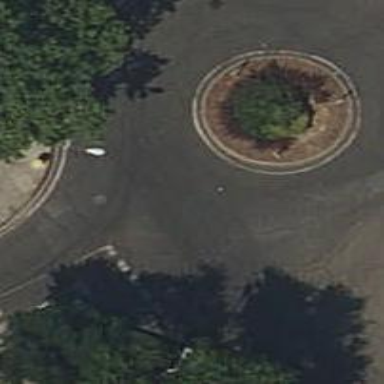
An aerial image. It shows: Tertiary road that leads to roundabout.